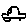
Label: car